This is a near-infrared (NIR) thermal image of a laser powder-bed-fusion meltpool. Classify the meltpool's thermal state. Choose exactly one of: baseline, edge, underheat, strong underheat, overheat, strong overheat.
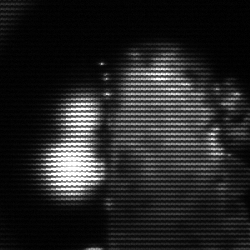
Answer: strong underheat